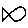
Label: fish